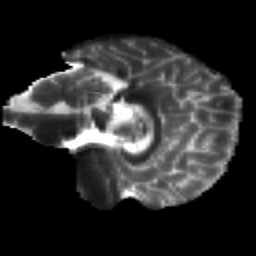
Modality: T2w
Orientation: sagittal
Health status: healthy
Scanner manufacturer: siemens
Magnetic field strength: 3 T
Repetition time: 12 s
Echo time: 0.092 s